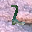
Label: 2